Question: For some bizarre reason, the Home link at the end of this list only wraps around to the next line in IE 9. Not 8, not 10, not in any other browser. Any idea how to fix this?! The site is ub-t.com. Thanks!
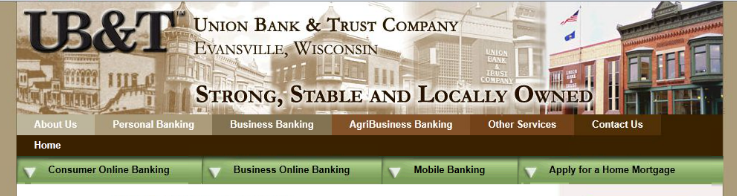
Answer: Give '#menu-item-36' a 'width' of '78px'. Should fit right on. (Happens in Chrome too btw).
It's because there's not enough space for it to fit. Either make the container a bit wider, or give some of them a width to fit them all on